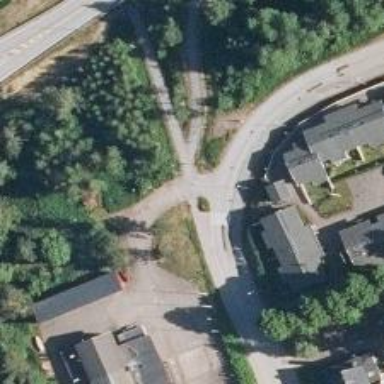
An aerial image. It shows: Cycleway.